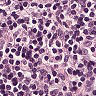
Metastatic tissue present: no